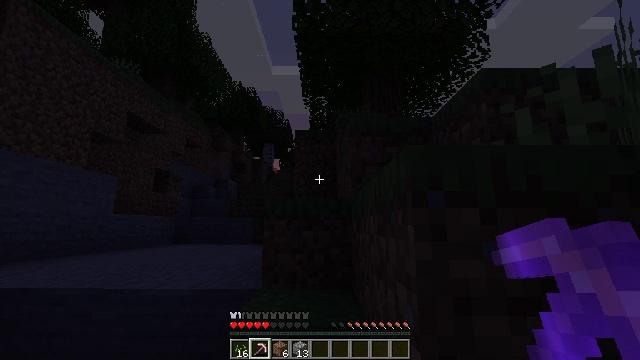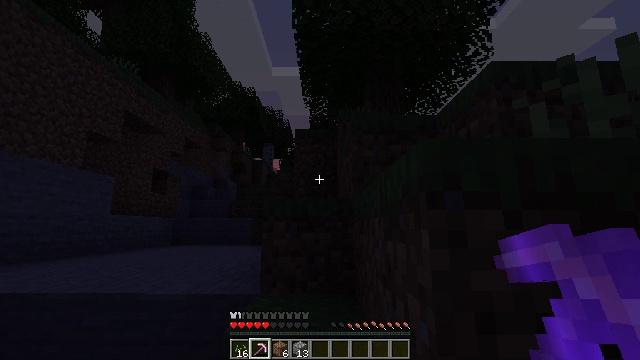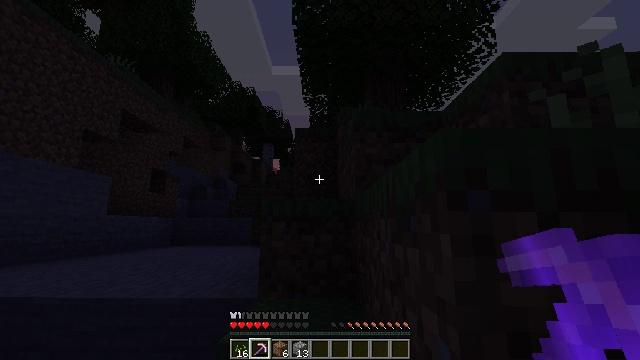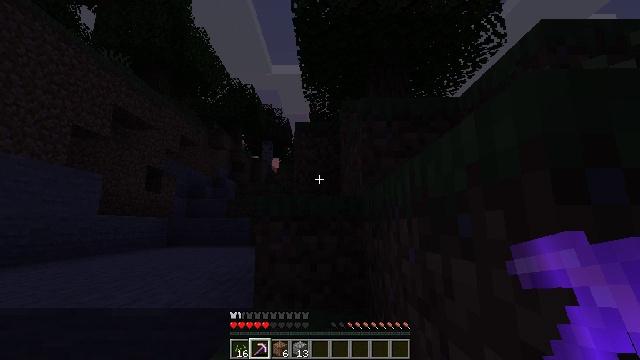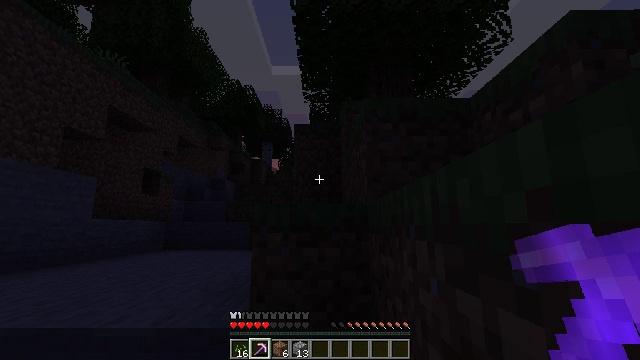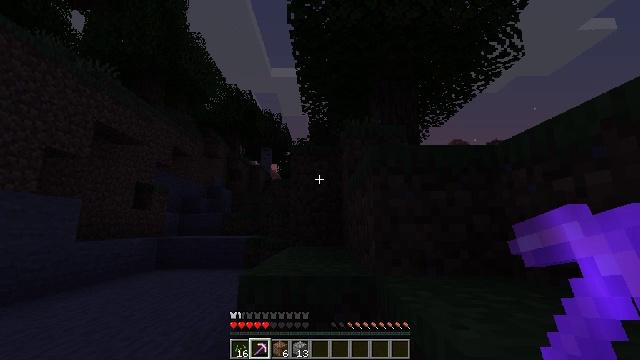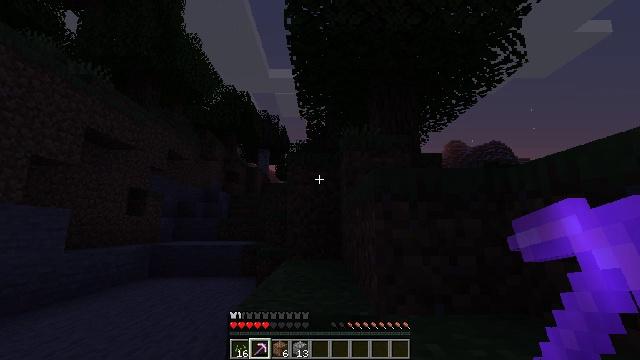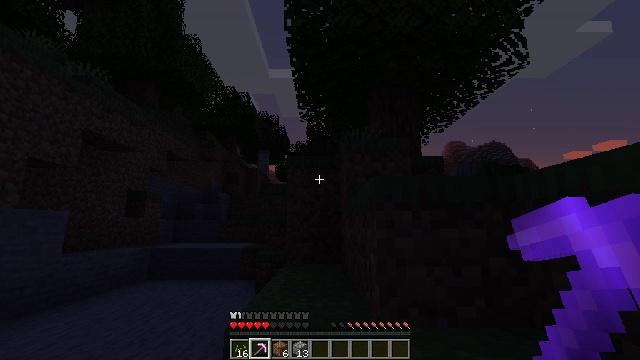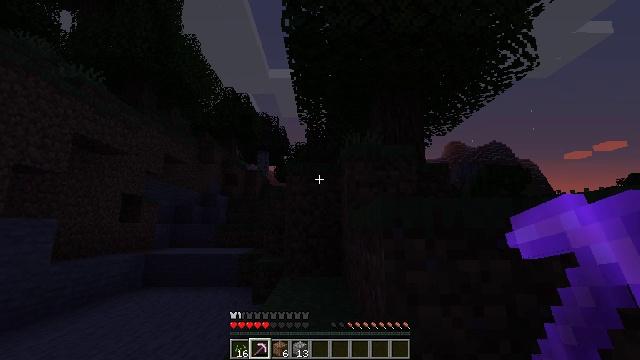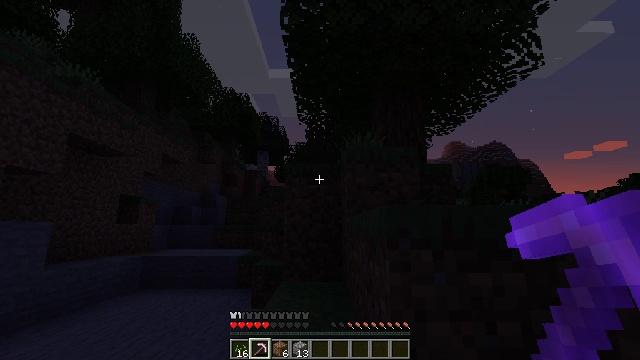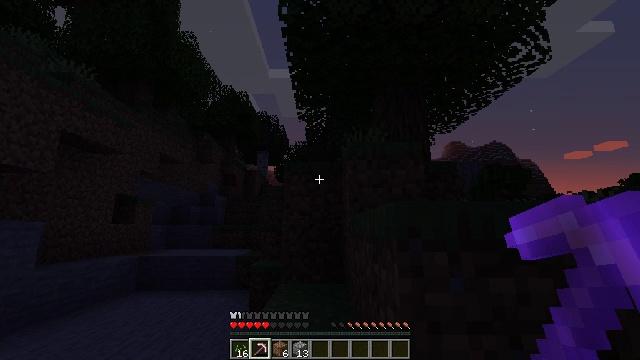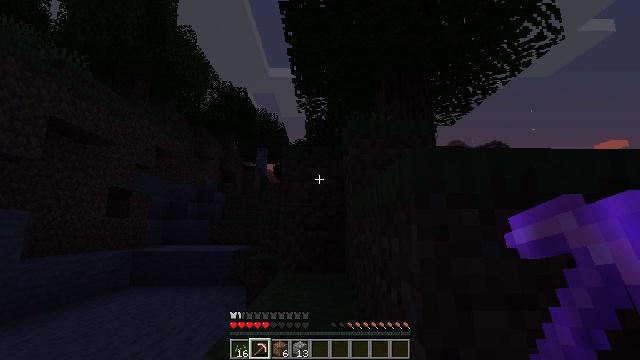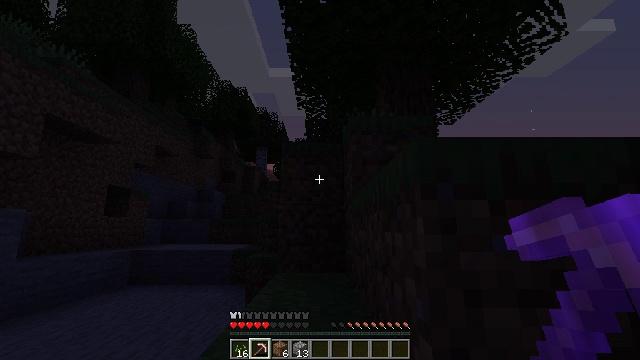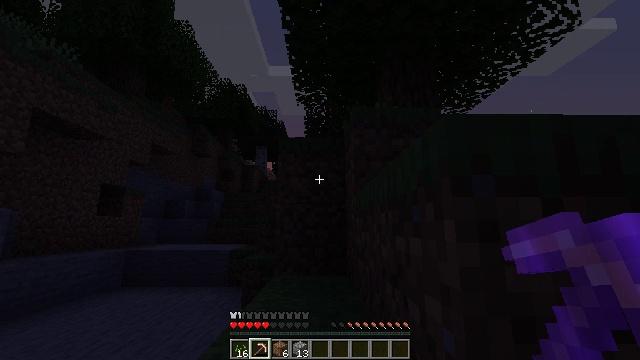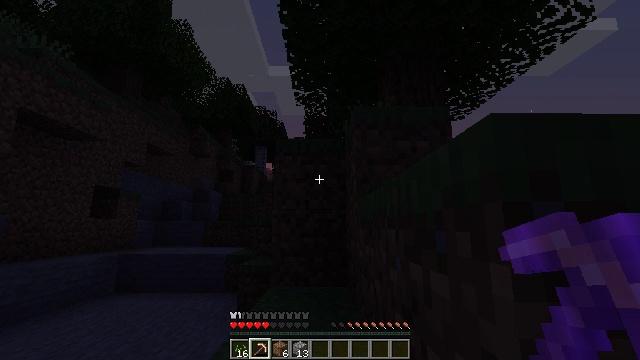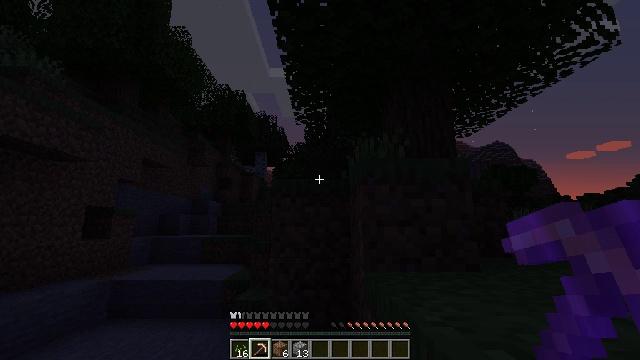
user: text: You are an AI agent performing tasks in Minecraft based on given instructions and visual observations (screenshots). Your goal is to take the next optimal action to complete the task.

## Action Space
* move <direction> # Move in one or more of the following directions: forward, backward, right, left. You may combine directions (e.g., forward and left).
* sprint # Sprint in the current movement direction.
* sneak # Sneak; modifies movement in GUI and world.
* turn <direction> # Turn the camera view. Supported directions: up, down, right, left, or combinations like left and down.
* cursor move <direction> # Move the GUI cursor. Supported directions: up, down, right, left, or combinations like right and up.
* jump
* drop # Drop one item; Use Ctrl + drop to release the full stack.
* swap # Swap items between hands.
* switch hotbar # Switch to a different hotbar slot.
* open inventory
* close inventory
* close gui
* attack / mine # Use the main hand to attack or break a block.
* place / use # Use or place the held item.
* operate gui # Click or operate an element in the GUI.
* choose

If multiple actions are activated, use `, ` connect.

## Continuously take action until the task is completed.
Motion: motion action
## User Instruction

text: Collect oak log for crafting.
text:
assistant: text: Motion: move forward
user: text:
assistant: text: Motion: move forward
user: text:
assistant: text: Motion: move forward
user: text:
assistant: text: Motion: move forward, jump
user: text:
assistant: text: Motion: move forward, jump
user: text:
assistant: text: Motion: move forward, jump
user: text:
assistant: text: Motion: move forward, jump
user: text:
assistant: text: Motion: move forward, jump
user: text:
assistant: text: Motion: move forward, jump
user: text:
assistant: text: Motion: move forward, jump
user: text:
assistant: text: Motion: move forward, jump
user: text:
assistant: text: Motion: move forward, jump
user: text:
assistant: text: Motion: move forward, jump
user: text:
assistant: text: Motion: move forward, jump
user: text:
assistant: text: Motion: move forward, jump
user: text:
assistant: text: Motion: move forward, jump
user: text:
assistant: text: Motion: move forward, jump
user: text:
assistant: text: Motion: move forward, jump
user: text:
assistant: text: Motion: move forward, turn right, jump
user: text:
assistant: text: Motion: move forward, turn right and down, jump
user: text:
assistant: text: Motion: move forward, turn right and down, jump
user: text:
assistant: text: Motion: move forward, turn right and down, jump
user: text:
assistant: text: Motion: move forward, turn right and down, jump
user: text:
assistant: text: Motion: move forward, turn right and down, jump
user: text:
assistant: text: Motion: move forward, jump
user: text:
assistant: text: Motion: move forward, jump
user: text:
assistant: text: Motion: move forward, jump
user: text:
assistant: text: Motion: move forward, turn left, jump
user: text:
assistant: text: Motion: move forward, turn left, jump
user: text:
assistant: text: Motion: move forward, turn left, jump